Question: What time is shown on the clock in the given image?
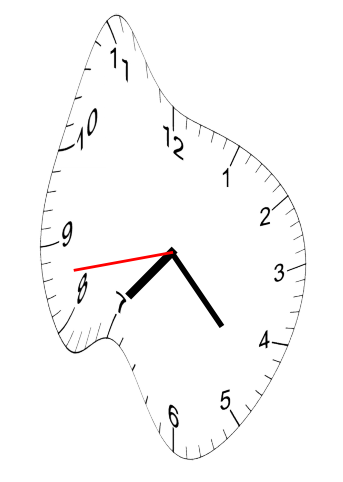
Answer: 07:22:43